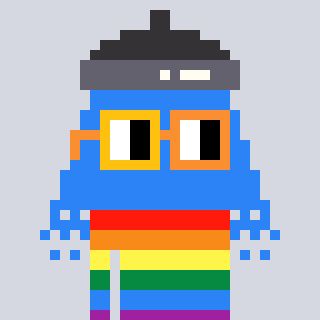
a pixel art character with square yellow and orange glasses, a shower-shaped head and a hotbrown-colored body on a cool background